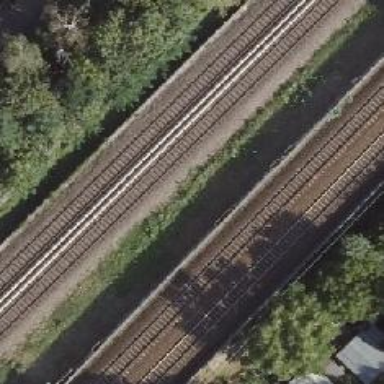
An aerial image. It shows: Railway track with contact lines for electrification.